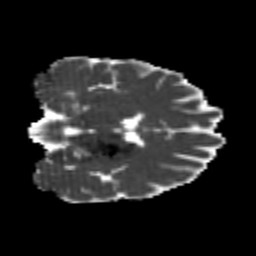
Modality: MD
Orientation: coronal
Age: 22
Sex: female
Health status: healthy
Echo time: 0.074 s